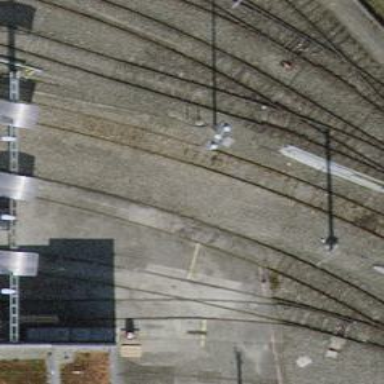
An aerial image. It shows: Light rail yard with electrified tracks featuring single contact line.